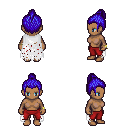
a pixel art fantasy rpg character, female body template, human, dark skin, white tattered cape, red pants, blue short topknot hairstyle, bracelets, four views (front, back, left, right), 2x2 character sprite sheet, small pixel art, hard edges, no anti-aliasing